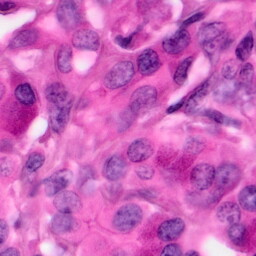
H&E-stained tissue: Pancreatic